Interaction volume radius: 5 \u00c5
Interaction volume height: 45 \u00c5
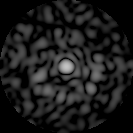
Disorder parameter: 0.8767